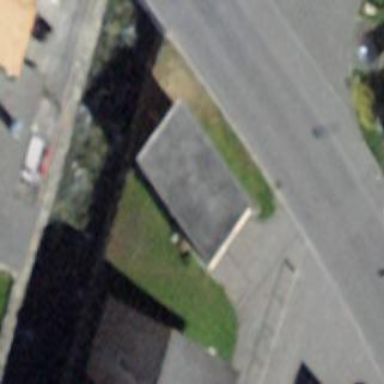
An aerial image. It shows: Building with tiled roof.